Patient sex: M
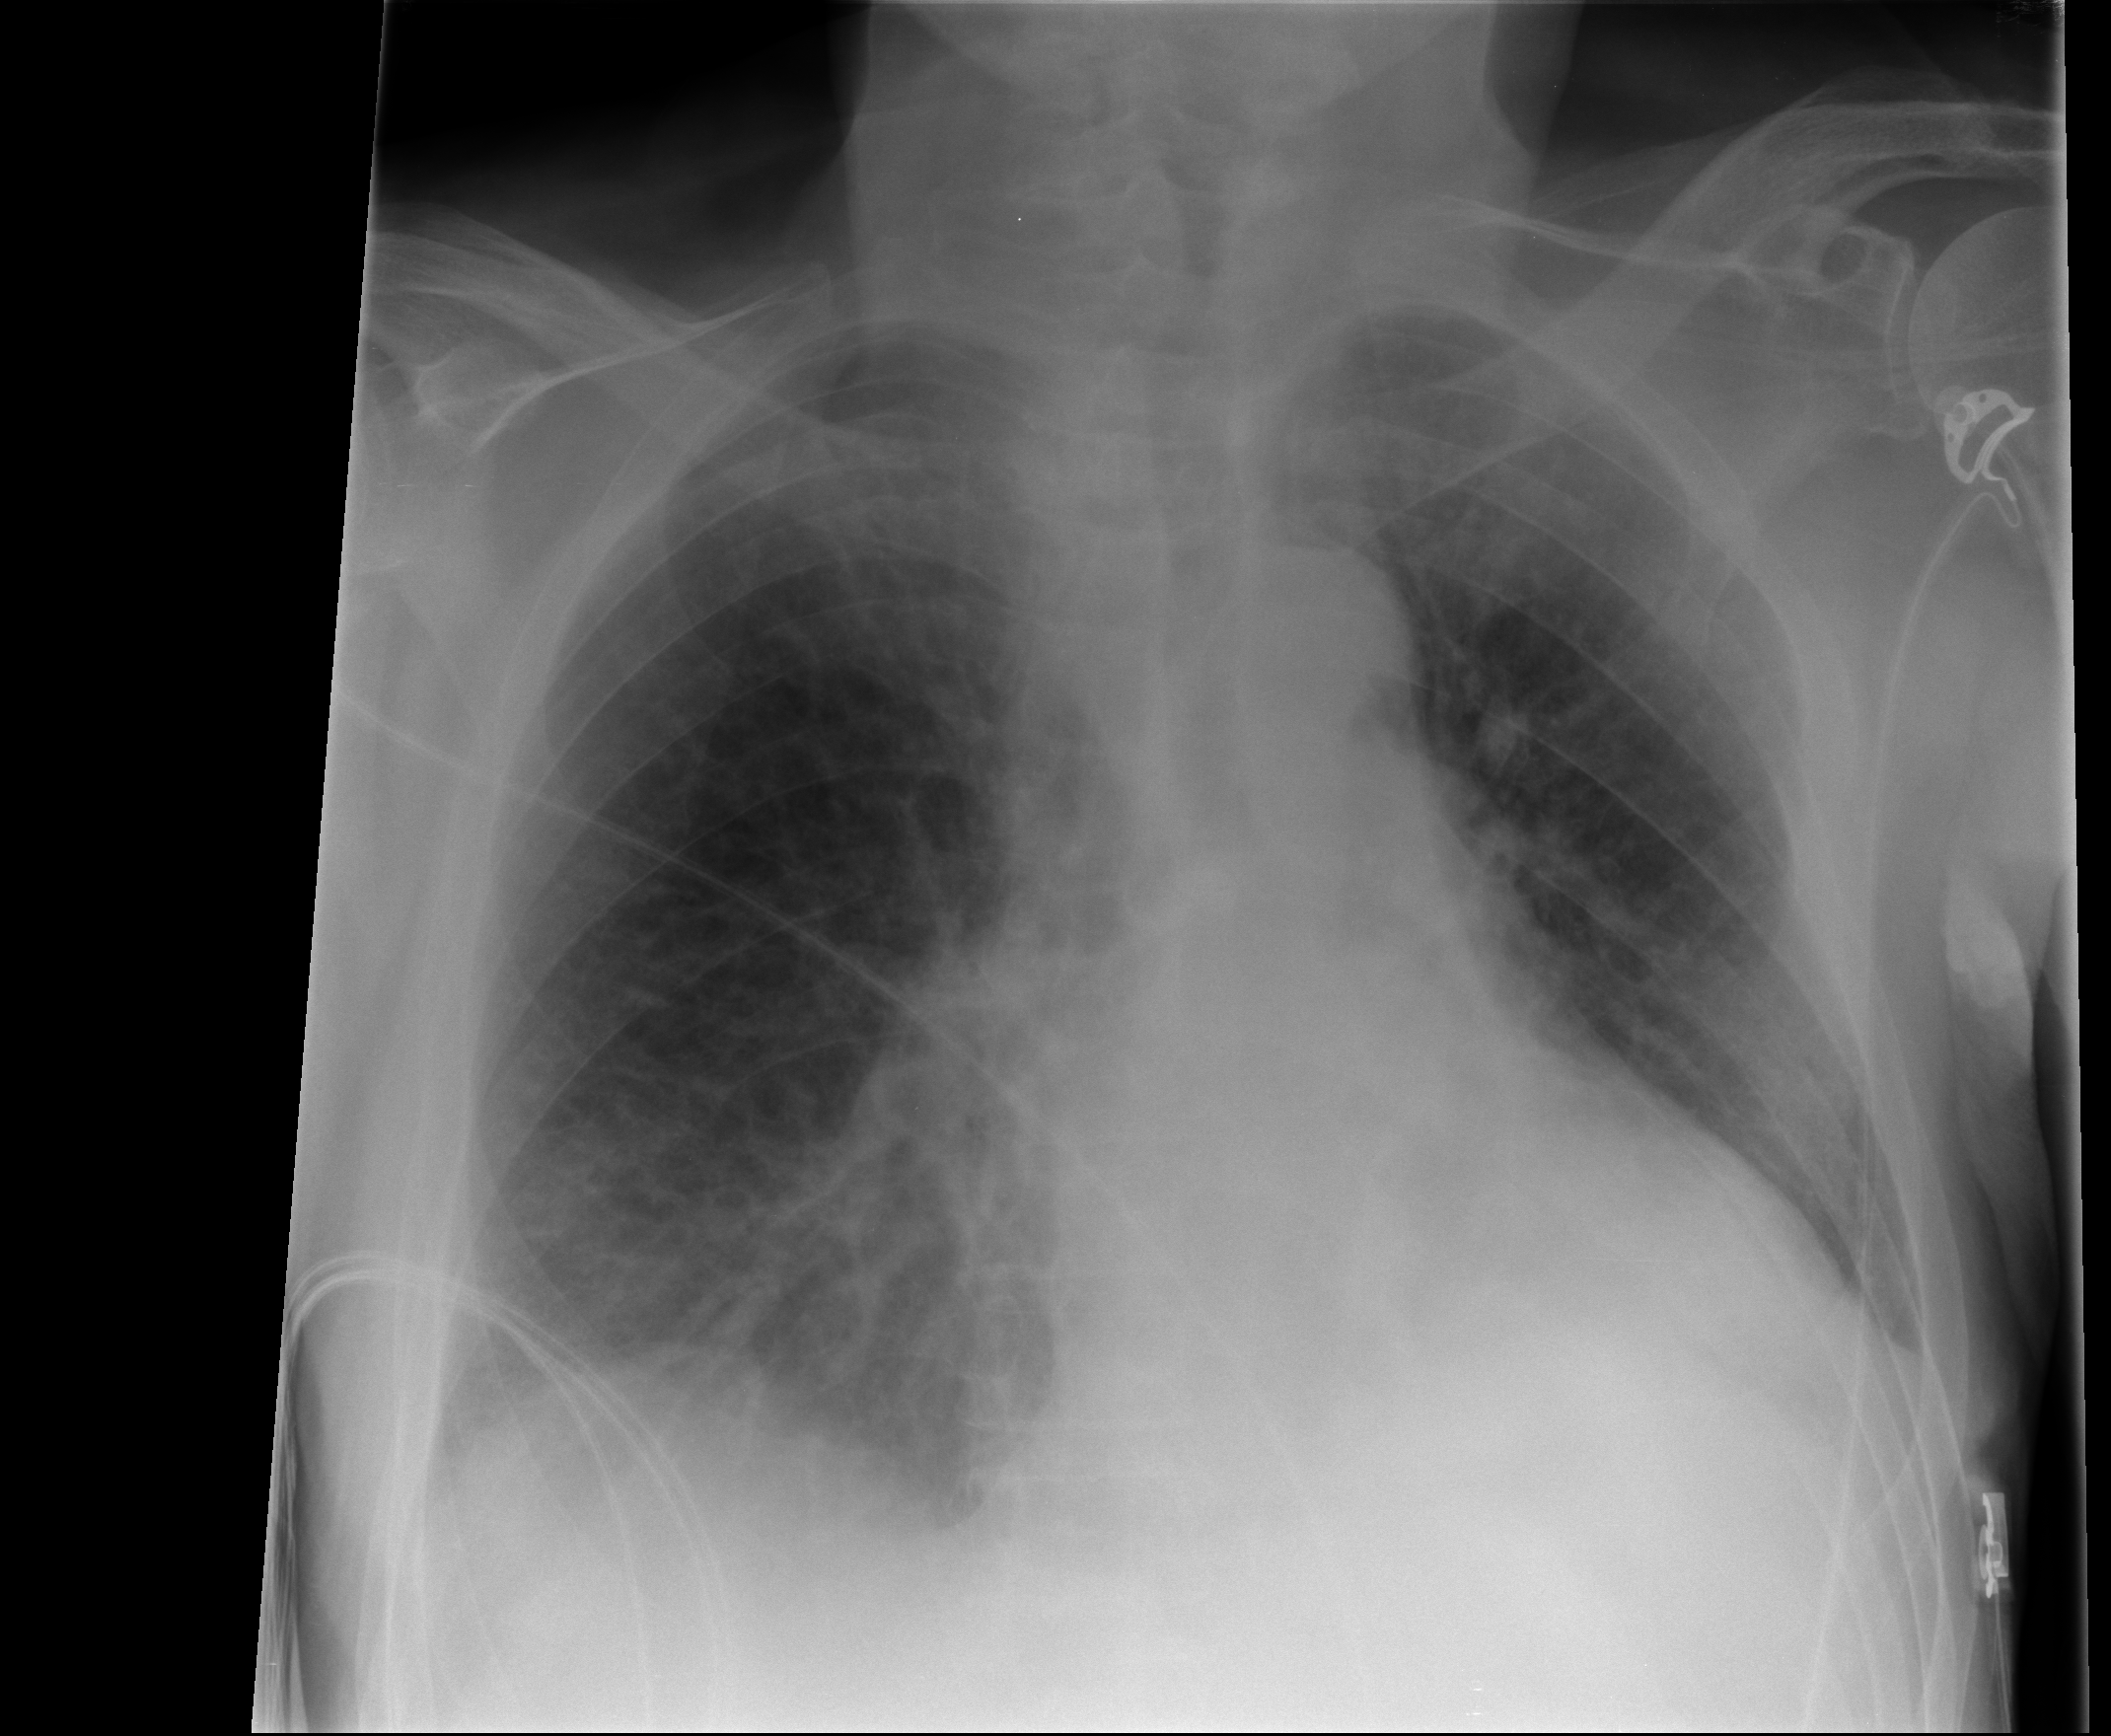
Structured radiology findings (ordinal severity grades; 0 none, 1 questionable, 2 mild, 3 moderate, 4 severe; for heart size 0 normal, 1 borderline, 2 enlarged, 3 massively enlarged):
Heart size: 1
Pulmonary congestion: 2
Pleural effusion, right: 1
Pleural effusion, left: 0
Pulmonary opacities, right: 0
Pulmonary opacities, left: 0
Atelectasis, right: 0
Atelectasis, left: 0